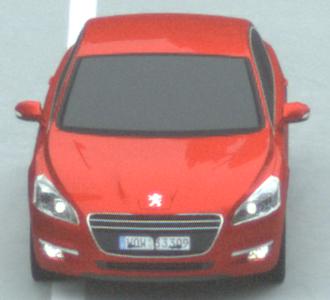
Make: Peugeot
Model: 508 120 VTi
Detailed model: 508 (I) Limousine
Model produced from: 2011/03
Model produced until: 2014/05
Doors: 4
Color: red
Road condition: dry road
Daytime: midday
Contrast: low contrast